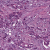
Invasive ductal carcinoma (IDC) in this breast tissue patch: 1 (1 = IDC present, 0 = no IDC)